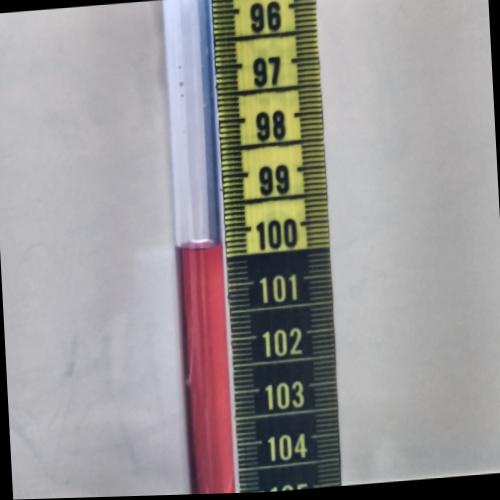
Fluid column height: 100.3 cm